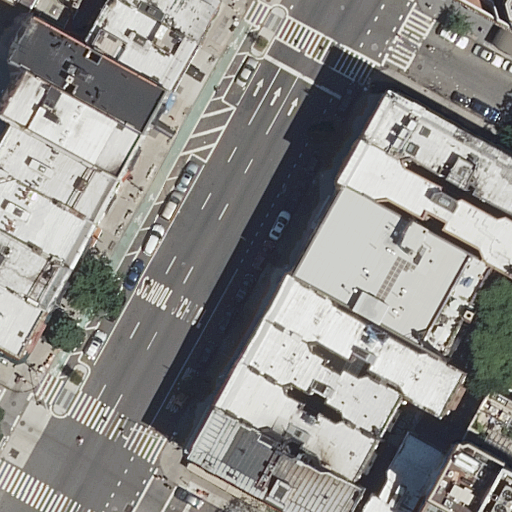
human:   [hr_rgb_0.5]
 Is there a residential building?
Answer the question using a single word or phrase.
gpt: yes

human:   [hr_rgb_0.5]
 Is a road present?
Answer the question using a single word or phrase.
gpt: yes

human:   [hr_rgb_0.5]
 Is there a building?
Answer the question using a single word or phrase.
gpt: yes

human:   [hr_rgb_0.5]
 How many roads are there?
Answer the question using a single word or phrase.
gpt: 7

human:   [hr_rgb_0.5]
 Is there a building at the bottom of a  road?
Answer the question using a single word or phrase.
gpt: yes

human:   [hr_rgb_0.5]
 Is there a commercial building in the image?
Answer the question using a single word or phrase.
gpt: no

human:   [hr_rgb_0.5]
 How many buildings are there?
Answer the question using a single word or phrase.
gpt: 20

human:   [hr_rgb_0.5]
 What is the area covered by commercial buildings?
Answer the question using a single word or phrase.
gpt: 0m2

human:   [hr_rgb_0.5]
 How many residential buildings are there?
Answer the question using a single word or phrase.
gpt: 20

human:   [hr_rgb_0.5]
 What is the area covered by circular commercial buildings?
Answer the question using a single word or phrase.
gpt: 0m2

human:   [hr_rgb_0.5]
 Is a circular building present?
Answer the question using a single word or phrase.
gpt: no

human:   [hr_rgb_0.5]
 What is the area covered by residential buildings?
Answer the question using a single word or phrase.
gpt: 4673m2

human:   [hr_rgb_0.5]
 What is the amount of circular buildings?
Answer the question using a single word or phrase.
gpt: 0

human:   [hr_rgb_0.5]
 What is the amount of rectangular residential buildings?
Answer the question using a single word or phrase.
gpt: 11

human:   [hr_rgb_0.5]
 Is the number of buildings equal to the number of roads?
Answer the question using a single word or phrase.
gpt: no

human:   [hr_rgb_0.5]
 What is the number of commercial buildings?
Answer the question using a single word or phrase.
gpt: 0

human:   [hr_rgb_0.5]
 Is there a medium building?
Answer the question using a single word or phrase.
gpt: yes

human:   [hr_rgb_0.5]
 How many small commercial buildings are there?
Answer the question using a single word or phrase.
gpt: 0

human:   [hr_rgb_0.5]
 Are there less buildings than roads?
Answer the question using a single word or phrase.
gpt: no

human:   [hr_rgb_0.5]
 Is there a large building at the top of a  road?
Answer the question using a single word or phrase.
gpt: yes

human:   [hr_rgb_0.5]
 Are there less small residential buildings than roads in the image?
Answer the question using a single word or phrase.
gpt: yes

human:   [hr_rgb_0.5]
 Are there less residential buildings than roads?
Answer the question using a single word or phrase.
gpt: no

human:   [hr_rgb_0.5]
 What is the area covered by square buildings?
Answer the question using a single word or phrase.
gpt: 0m2

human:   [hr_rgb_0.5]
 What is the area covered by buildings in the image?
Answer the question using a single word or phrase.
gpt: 4673m2

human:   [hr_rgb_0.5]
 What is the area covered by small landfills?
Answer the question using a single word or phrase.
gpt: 0m2

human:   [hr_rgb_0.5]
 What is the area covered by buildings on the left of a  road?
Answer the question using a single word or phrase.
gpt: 2271m2

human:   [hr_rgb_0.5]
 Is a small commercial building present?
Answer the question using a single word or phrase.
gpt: no

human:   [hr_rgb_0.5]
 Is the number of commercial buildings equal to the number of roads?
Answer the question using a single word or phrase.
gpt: no

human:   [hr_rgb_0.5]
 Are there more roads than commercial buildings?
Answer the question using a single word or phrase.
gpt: yes

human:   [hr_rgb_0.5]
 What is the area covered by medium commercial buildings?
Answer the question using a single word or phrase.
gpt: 0m2

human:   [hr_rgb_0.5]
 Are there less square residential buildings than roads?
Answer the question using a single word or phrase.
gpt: yes

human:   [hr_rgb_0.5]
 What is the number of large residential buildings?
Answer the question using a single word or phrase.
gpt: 1

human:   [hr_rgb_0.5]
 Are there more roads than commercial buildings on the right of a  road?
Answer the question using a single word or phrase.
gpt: yes

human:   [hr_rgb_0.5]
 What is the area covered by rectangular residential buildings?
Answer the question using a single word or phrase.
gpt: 1635m2

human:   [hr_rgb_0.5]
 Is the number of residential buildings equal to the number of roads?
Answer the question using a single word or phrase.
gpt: no

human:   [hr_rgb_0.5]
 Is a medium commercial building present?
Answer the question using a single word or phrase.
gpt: no

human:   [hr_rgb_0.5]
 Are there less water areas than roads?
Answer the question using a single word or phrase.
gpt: yes

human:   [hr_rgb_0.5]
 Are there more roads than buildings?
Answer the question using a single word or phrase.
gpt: no

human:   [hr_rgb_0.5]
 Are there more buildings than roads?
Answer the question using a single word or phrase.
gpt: yes

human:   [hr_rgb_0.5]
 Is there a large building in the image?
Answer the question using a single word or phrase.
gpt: yes

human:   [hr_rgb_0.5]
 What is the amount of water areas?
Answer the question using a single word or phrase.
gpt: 0

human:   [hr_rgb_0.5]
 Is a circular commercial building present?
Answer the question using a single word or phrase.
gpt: no

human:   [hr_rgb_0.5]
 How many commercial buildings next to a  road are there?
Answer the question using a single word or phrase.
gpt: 0

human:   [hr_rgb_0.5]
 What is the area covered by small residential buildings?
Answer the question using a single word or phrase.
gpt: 240m2

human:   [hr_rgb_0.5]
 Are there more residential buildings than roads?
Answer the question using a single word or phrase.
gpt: yes

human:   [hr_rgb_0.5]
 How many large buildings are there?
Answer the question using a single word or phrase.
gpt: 1

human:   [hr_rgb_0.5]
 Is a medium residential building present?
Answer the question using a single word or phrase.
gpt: yes

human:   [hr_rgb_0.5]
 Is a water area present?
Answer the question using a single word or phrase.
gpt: no

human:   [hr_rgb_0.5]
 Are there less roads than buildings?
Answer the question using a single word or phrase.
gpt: yes

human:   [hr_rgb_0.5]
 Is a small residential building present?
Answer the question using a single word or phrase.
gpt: yes

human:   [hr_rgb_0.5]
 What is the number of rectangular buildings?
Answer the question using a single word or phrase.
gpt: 11

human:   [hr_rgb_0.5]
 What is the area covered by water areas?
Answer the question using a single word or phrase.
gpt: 0m2

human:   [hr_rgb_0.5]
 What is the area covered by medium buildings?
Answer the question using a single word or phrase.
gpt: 3706m2

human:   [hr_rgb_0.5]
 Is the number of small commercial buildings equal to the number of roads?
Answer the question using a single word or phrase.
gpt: no

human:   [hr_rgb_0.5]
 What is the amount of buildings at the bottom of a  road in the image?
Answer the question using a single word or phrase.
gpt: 15

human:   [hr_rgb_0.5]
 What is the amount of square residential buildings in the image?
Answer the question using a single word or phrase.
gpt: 0

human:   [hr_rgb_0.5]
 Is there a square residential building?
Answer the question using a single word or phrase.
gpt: no

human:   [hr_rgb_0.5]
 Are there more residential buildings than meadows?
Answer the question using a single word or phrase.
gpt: yes

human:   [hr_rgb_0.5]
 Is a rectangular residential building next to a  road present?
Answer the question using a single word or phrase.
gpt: yes

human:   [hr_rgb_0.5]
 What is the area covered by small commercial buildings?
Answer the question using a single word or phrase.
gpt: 0m2

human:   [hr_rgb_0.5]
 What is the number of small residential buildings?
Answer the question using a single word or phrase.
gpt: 5

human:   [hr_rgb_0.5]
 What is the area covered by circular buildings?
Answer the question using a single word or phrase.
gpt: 0m2

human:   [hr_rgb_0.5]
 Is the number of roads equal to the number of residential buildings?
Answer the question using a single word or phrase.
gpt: no

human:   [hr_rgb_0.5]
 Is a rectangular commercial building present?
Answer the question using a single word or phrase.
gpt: no